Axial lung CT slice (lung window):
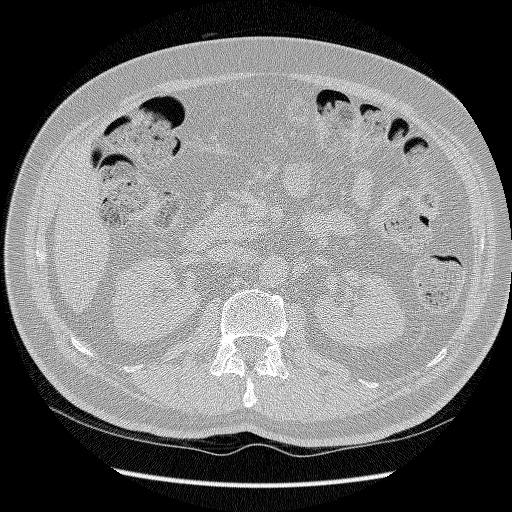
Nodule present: no